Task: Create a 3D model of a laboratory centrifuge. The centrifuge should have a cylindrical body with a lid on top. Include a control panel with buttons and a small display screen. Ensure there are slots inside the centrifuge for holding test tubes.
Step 378:
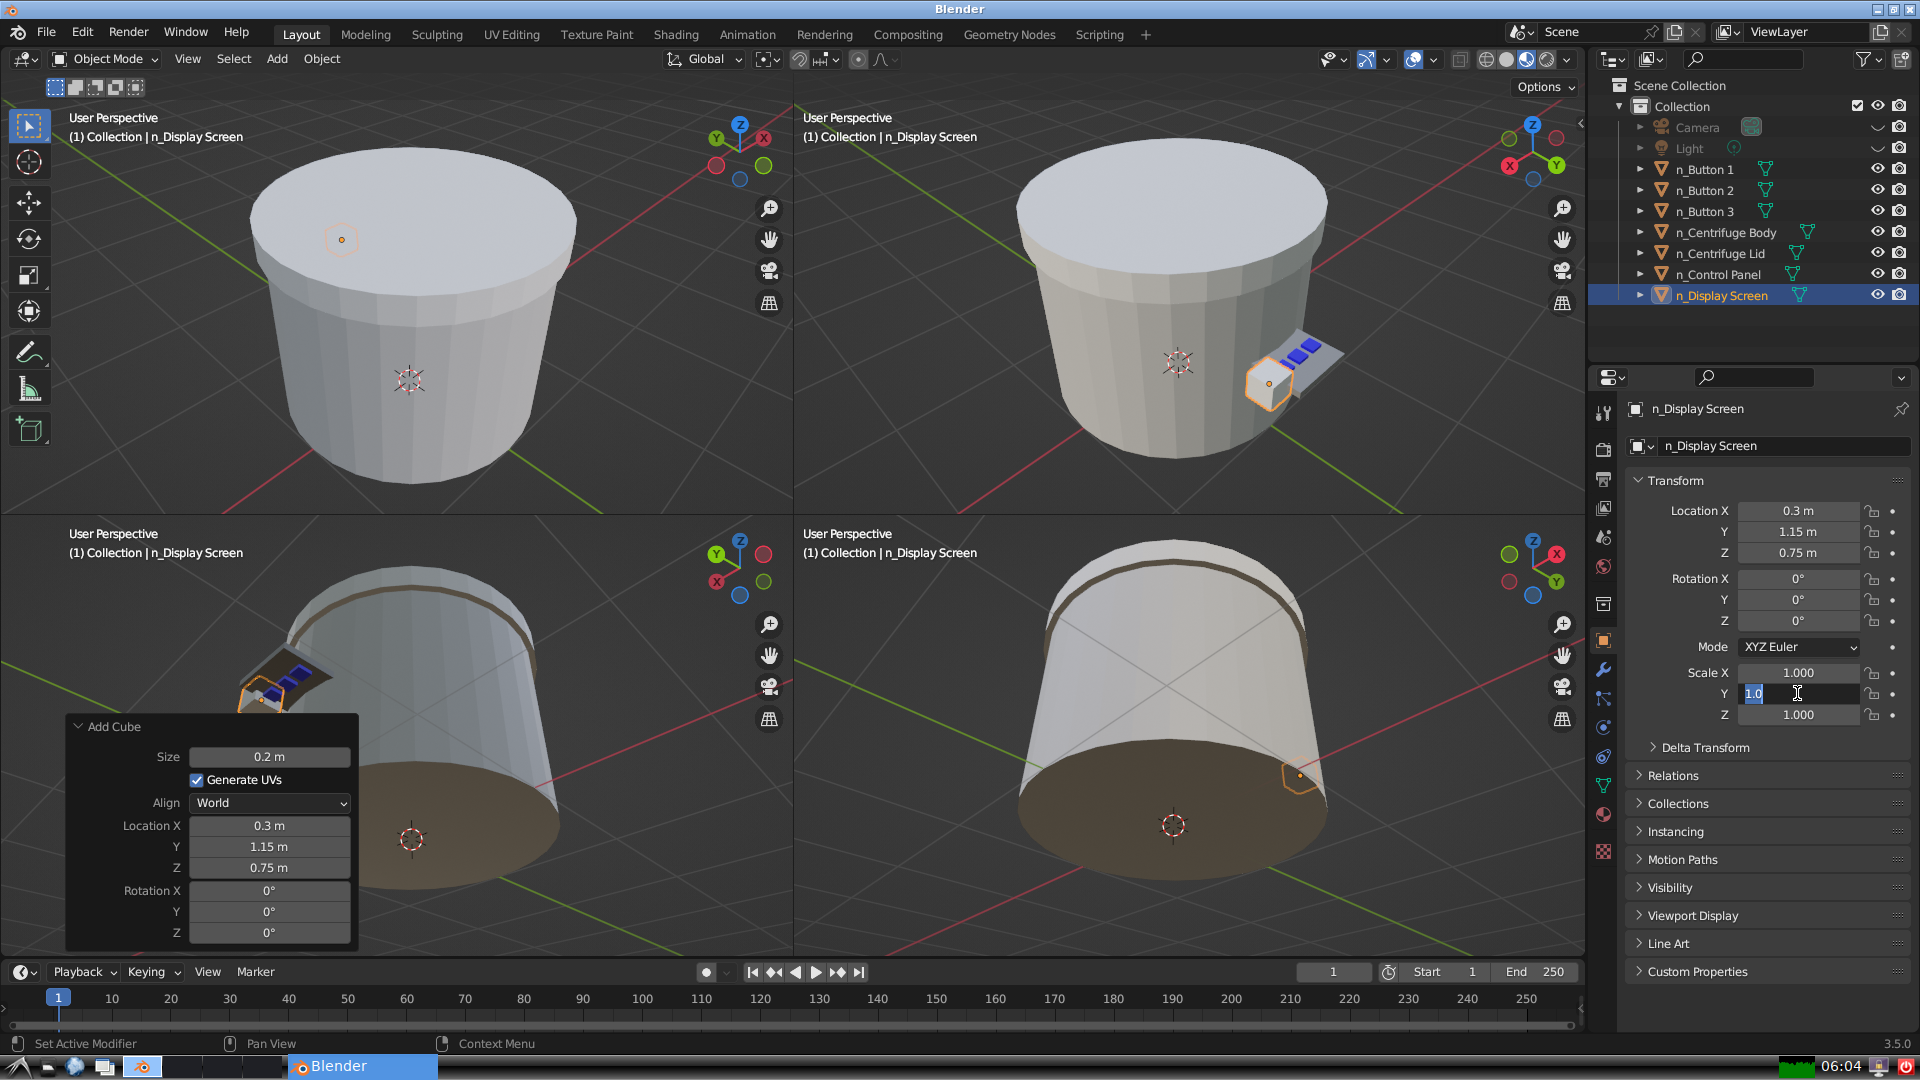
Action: input_text: 1.0